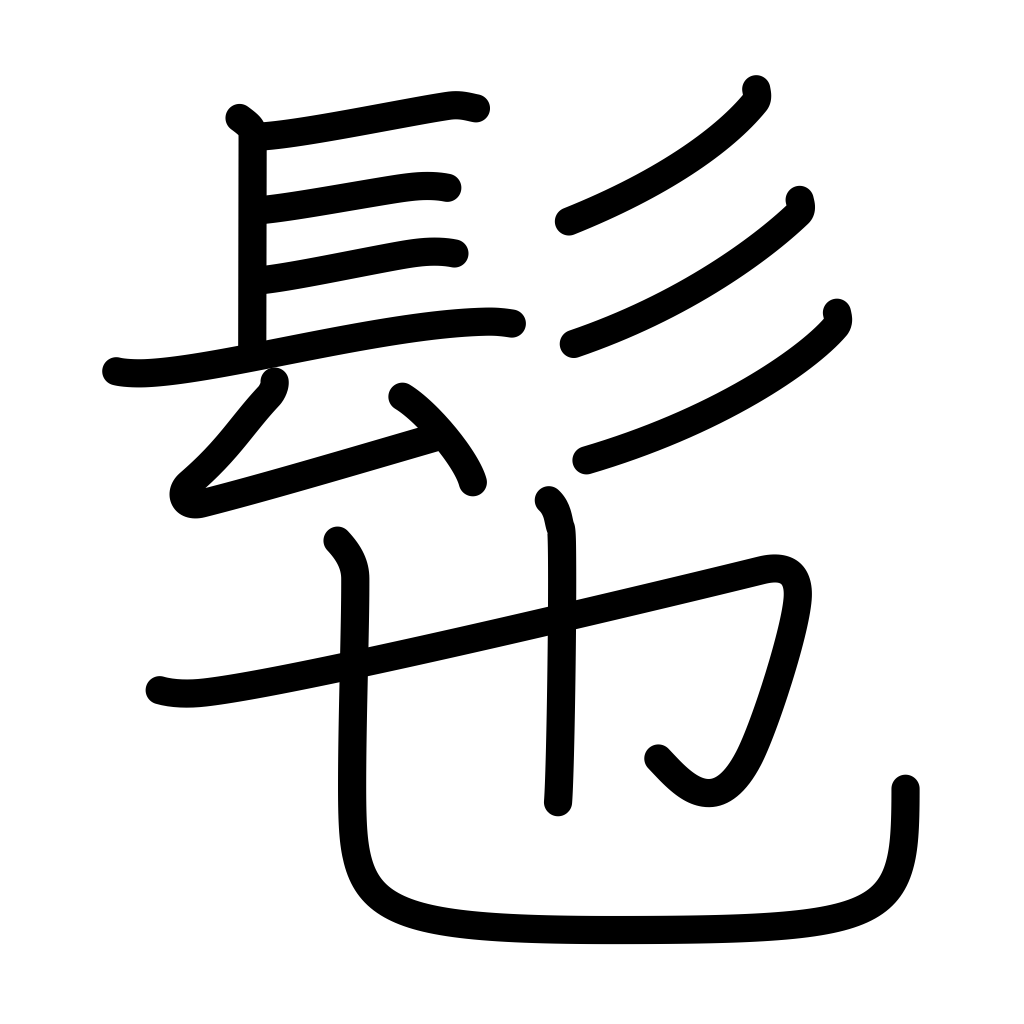
Meaning: wig